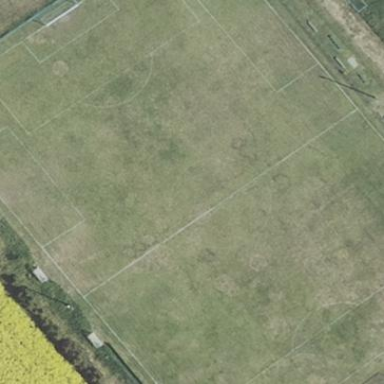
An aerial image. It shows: Grass pitch used for soccer.